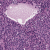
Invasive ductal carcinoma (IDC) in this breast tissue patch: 1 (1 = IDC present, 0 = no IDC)